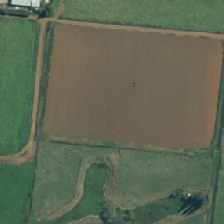
Land cover: shortrotation_cropland